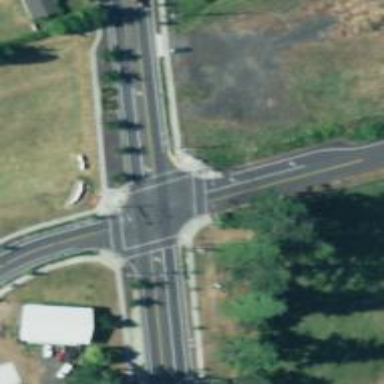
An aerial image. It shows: Marked road crossing.